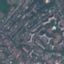
Label: Residential